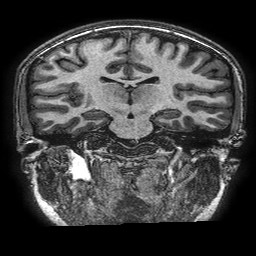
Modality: T1w
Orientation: sagittal
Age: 15
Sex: female
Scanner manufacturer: ge
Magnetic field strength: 3 T
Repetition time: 0.00766 s
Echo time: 0.003476 s